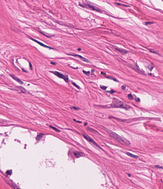
Tumor epithelial tissue: no
Tumor-associated stroma tissue: yes
Normal tissue: no